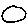
Label: circle